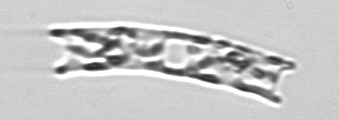
Label: Eucampia